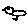
Label: bird